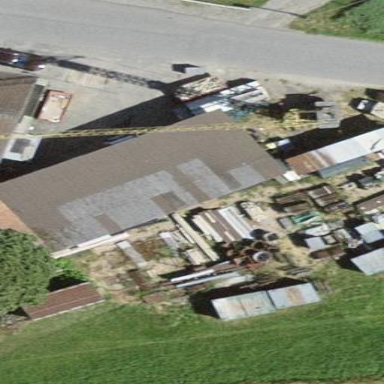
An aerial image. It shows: View of roof of building.